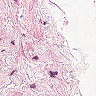
Metastatic tissue present: no